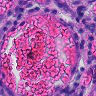
Metastatic tissue present: no